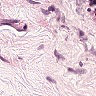
Metastatic tissue present: no